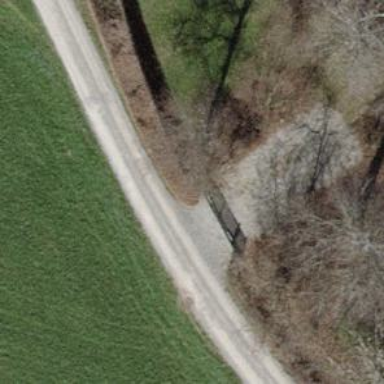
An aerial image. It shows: Track with fine gravel surface. The track has grade2 tracktype.